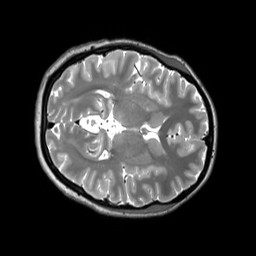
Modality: T2w
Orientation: axial
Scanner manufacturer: siemens
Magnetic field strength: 3 T
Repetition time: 3.2 s
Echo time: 0.406 s